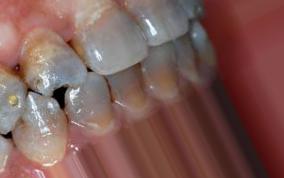
Condition: Tooth Discoloration